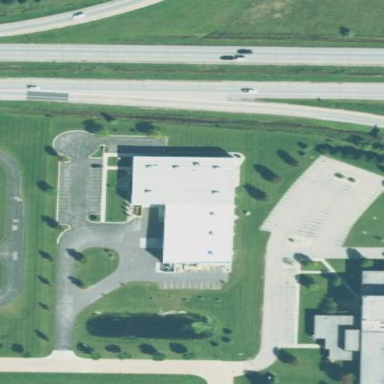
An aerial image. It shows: Commercial building.